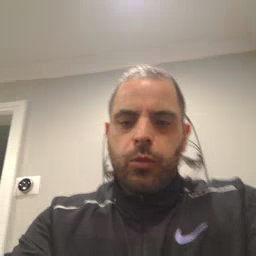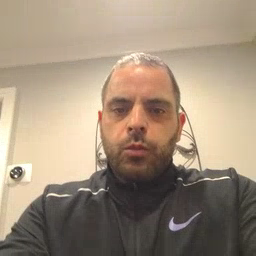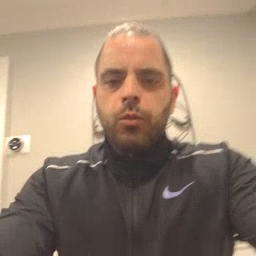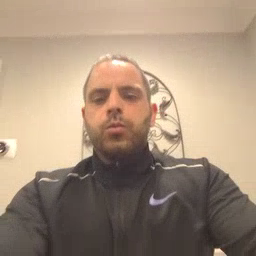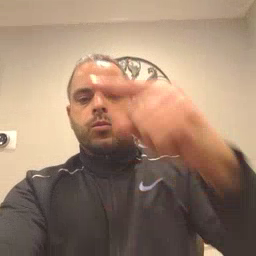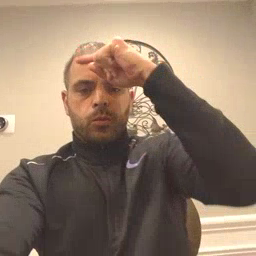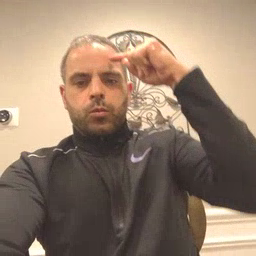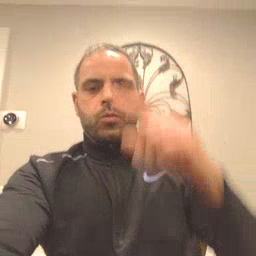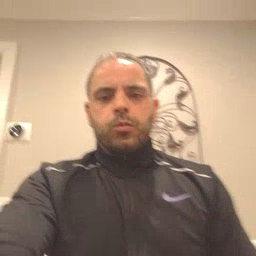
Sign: black